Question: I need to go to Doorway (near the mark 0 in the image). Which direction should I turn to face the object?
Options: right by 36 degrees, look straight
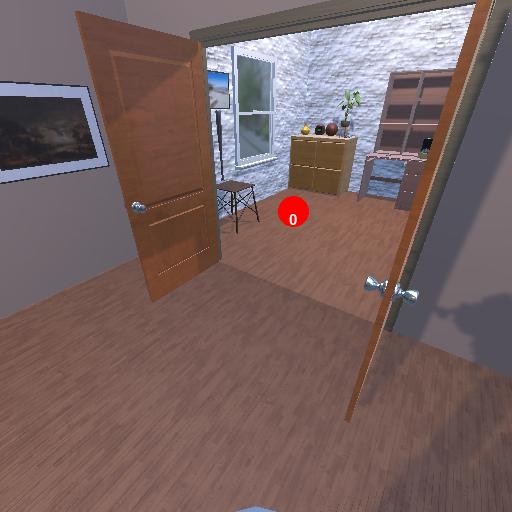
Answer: right by 36 degrees